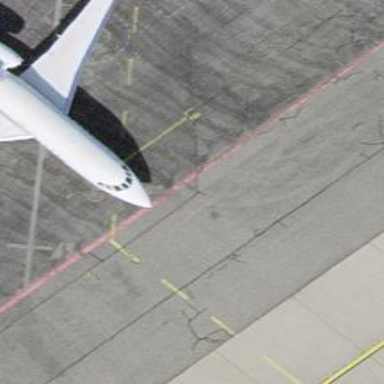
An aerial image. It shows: Airport parking position.